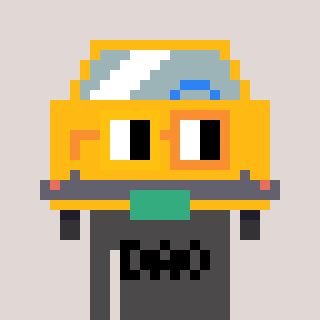
a pixel art character with square yellow and orange glasses, a taxi-shaped head and a grayscale-colored body on a warm background